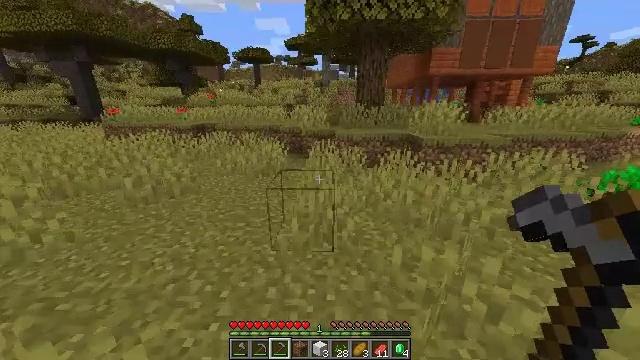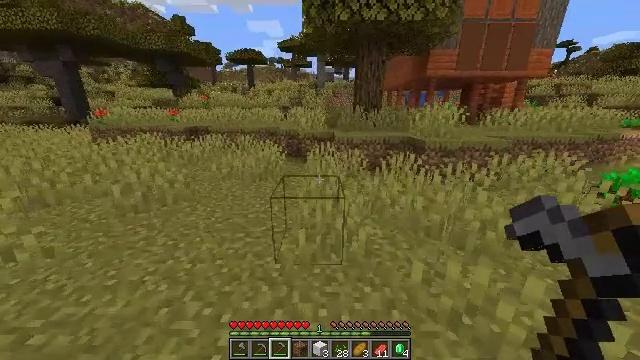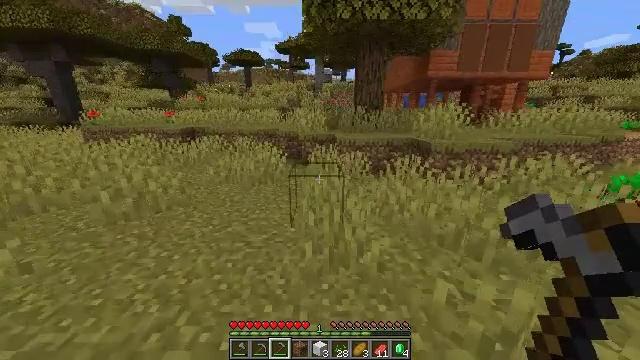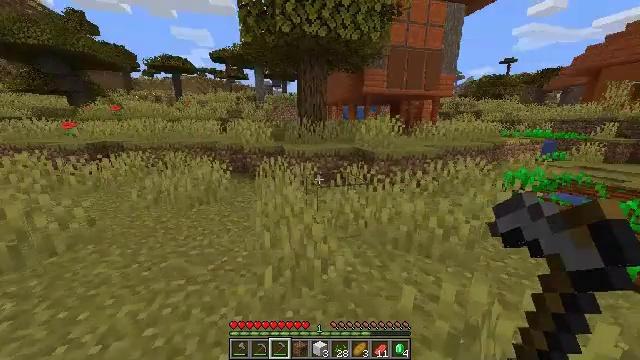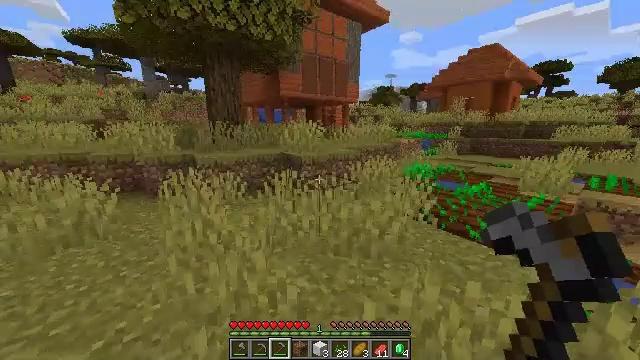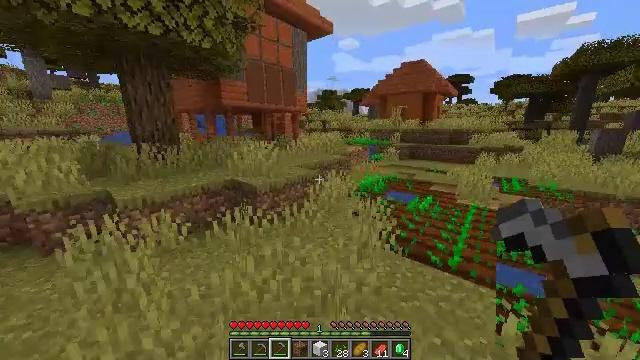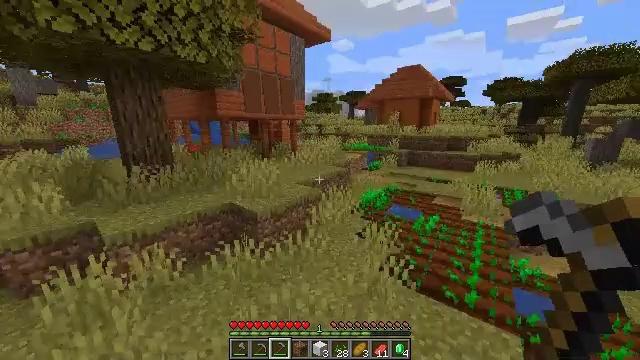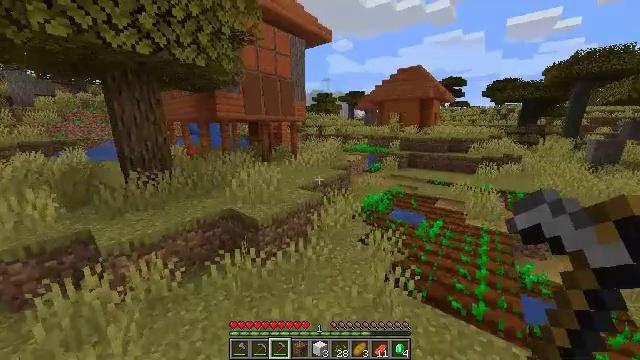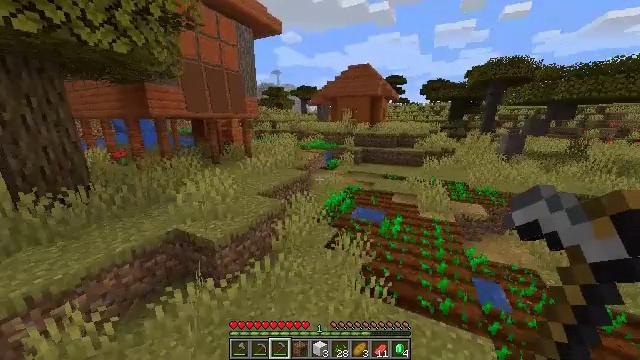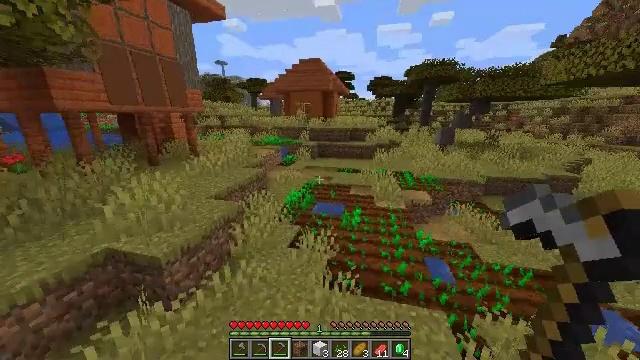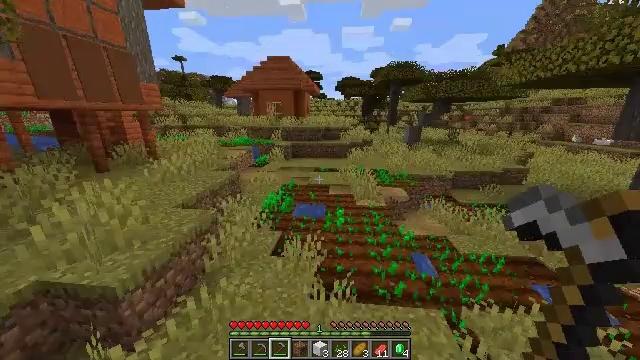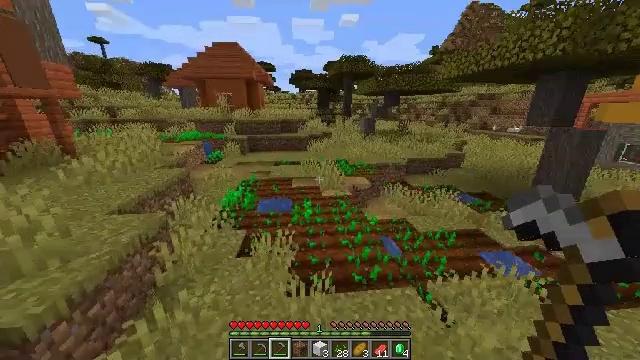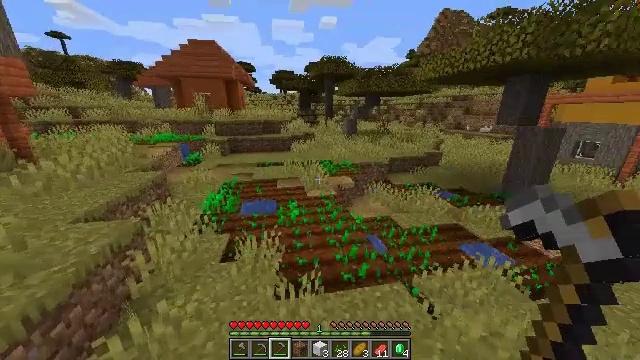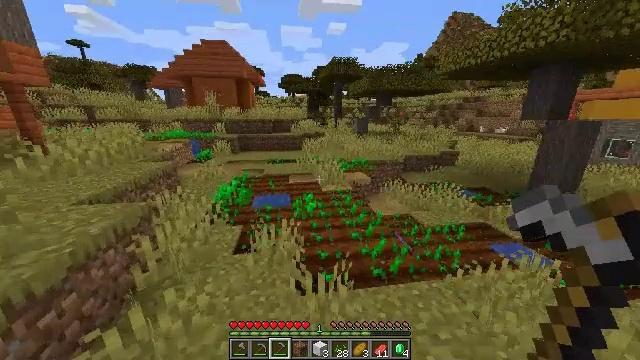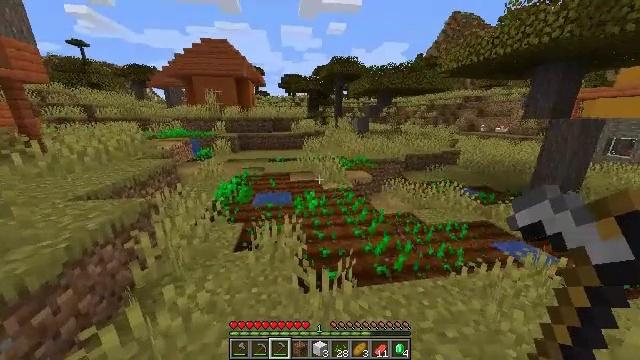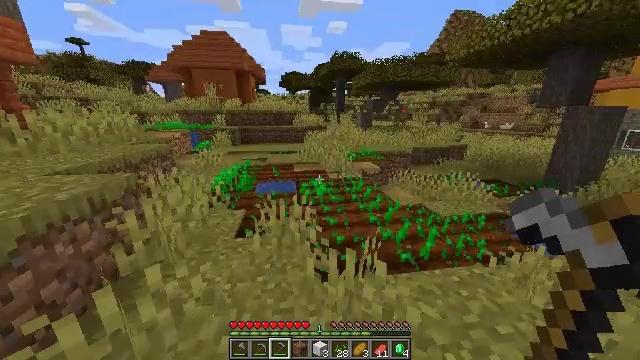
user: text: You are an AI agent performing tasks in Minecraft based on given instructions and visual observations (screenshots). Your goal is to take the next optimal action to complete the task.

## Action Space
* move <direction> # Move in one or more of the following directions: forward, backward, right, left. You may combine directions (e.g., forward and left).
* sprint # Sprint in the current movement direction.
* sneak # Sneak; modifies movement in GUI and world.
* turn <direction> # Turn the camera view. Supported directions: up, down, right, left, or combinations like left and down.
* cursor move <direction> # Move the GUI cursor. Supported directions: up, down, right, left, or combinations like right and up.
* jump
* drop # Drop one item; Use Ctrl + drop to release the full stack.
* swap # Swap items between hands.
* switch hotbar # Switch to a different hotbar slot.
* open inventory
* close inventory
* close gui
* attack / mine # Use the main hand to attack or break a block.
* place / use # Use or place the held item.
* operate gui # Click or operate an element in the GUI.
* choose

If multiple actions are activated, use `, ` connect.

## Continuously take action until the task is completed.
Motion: motion action
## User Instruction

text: Destroy the glass pane to clear a path.
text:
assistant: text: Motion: move forward and move left, sprint, turn right
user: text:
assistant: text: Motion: move forward, sprint
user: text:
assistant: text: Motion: move forward, sprint, turn right and up
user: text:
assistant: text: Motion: move forward, sprint, turn right, jump
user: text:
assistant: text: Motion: move forward, sprint, turn right, jump
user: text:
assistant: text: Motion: move forward, sprint, turn right, jump
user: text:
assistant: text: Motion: move forward, sprint, jump
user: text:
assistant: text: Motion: move forward, sprint, turn right and down, jump
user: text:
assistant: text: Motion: move forward, sprint, turn right and down, jump
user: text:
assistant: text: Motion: move forward, sprint, turn right, jump
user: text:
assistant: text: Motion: move forward, sprint, turn right and down, jump
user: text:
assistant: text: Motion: move forward, sprint, turn right, jump
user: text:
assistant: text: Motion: move forward, sprint, turn left and up, jump
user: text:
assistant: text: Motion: move forward and move right, sprint, jump
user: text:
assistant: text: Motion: move forward and move right, sprint, jump
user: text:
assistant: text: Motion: move forward and move right, sprint, turn right and down, jump
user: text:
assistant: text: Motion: move forward and move right, sprint, turn right, jump
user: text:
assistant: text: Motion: move forward and move right, sprint, turn right, jump
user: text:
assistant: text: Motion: move forward and move right, sprint, turn right and down, jump
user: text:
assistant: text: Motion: move forward and move right, sprint, turn right, jump
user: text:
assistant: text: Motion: move forward and move right, sprint, jump
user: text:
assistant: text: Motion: move forward and move right, sprint, jump
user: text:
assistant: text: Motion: move forward and move right, sprint, jump
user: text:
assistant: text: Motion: move forward and move right, sprint, jump
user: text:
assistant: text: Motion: move forward and move right, sprint, jump
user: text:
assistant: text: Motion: move forward and move right, sprint, turn right and down, jump
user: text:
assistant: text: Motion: move forward and move right, sprint, turn right and down, jump
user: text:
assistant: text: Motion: move forward and move right, sprint, turn right, jump
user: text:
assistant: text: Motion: move forward and move right, sprint, jump
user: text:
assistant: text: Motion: move forward and move right, sprint, jump